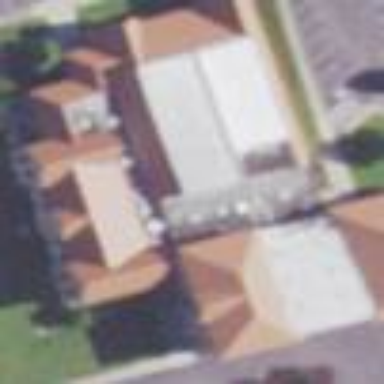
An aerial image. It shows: Library building.